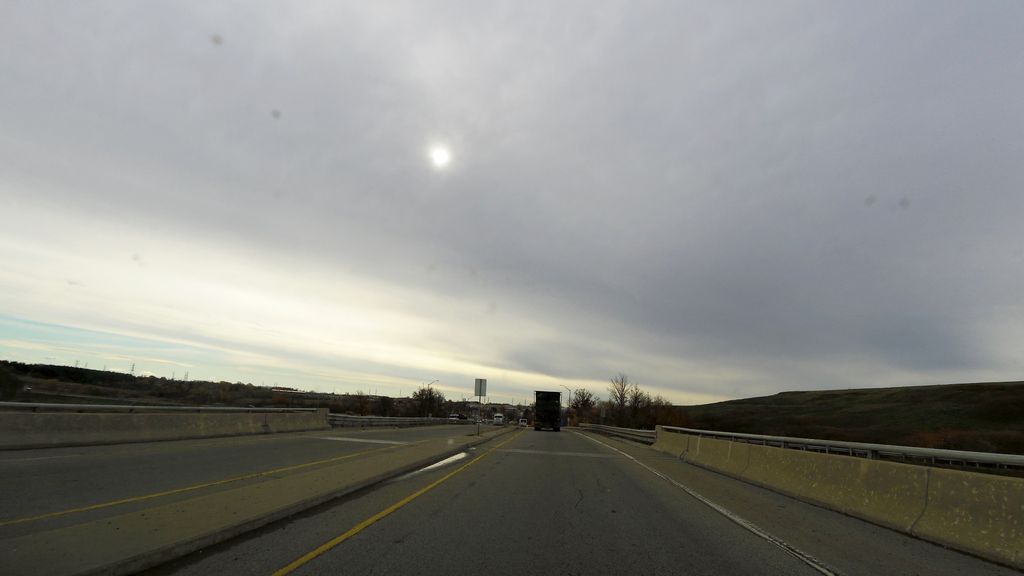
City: hamilton